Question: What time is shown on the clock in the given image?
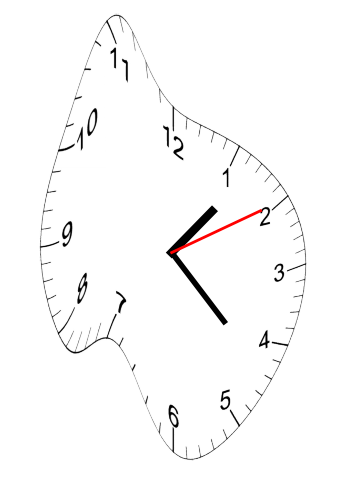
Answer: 01:22:10